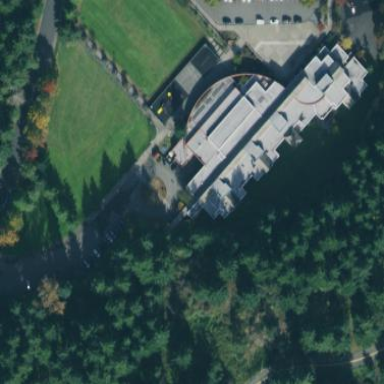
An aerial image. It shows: School.